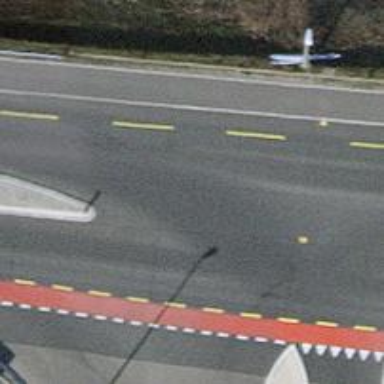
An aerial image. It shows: Road with traffic signals.